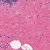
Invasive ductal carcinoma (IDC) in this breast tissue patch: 0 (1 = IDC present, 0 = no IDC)